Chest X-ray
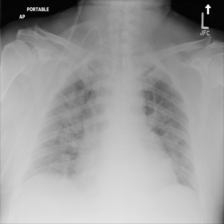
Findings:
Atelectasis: negative
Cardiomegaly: negative
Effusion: negative
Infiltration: positive
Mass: positive
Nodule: negative
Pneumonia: negative
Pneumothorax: negative
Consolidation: negative
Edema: negative
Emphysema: negative
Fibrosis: negative
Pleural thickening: negative
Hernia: negative